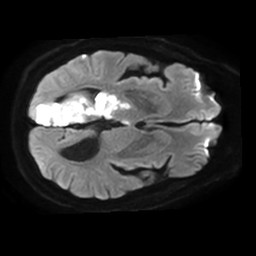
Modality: TRACE
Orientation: axial
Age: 66
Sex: male
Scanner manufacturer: philips
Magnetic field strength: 1.5 T
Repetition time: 4.6 s
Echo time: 0.07505 s